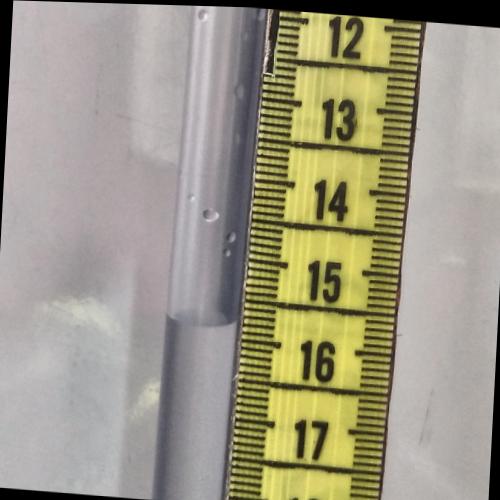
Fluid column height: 15.8 cm